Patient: sex M, age 32
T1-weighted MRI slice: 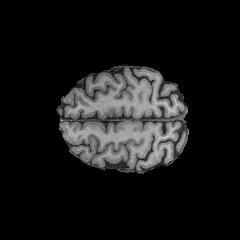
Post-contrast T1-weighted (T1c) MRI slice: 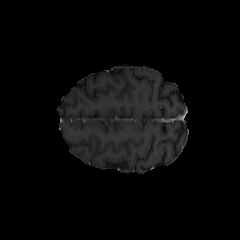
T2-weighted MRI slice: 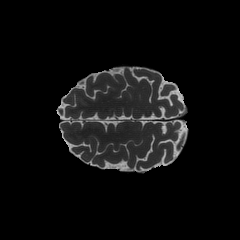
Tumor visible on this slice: no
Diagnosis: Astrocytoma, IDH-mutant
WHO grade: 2